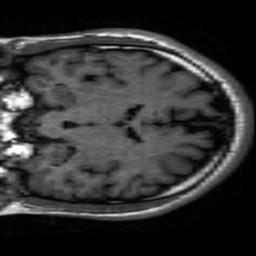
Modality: inplaneT1
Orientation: coronal
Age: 18
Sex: male
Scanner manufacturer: ge
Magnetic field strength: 3 T
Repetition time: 2.499 s
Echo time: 0.02513 s